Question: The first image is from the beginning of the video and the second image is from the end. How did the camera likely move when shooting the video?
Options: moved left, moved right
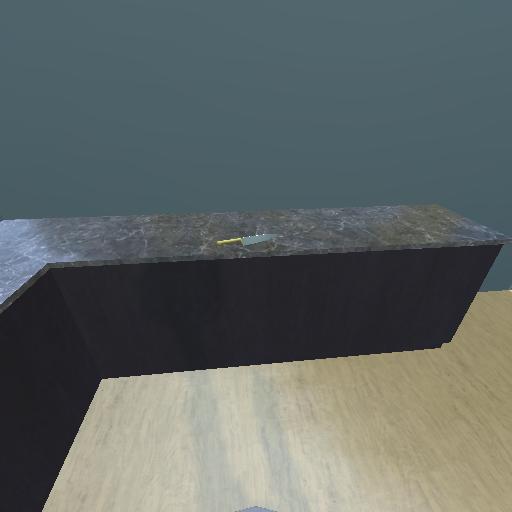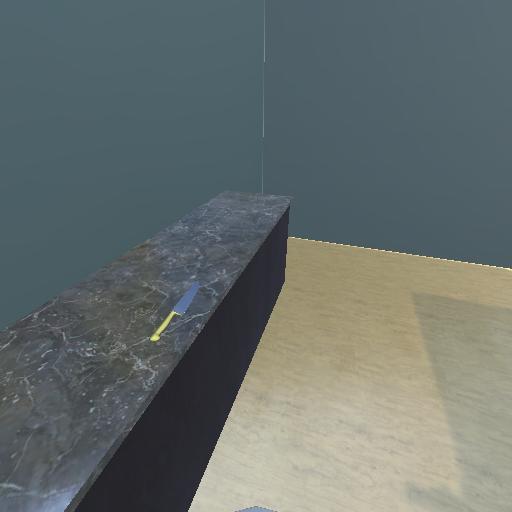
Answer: moved left